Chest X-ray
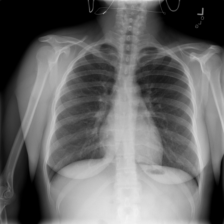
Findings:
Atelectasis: negative
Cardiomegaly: negative
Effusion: negative
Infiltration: negative
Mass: negative
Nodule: negative
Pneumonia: negative
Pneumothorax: negative
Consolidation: negative
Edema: negative
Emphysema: negative
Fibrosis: negative
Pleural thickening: negative
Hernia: negative